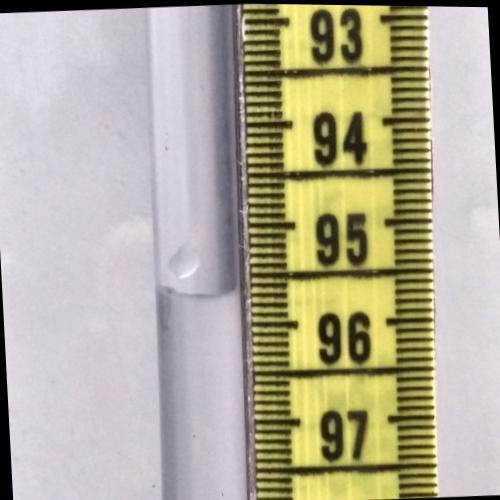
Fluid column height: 95.7 cm